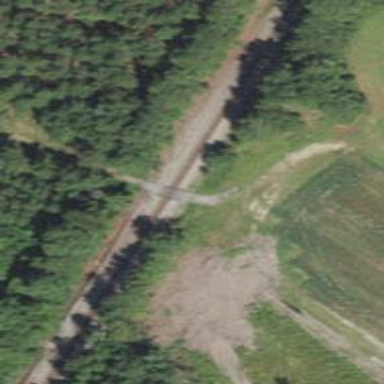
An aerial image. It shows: Level crossing along the railway.